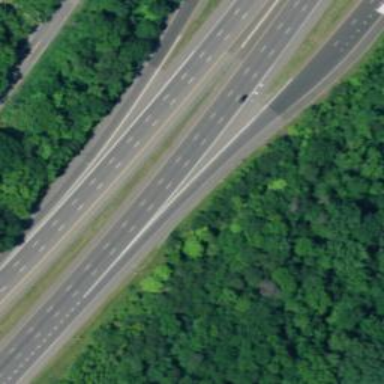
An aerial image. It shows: Primary link road with asphalt surface.